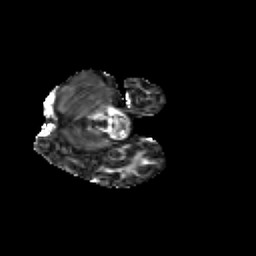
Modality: FA
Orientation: axial
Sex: male
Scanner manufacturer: siemens
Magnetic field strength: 3 T
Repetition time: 5 s
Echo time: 0.071 s